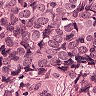
Metastatic tissue present: yes